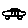
Label: car